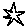
Label: star